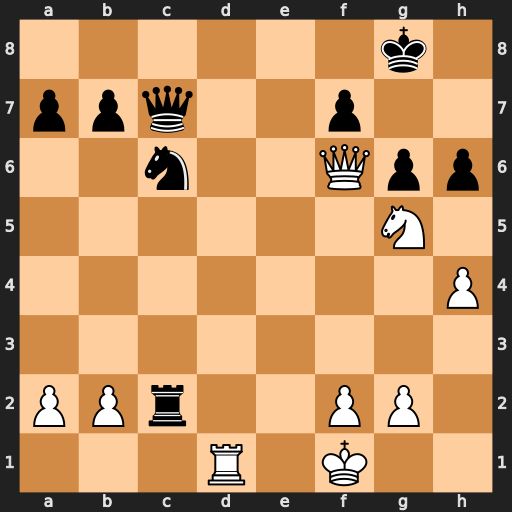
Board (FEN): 6k1/ppq2p2/2n2Qpp/6N1/7P/8/PPr2PP1/3R1K2
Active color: w
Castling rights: -
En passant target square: -
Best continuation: Ne6 Qe5 Rd8+ Nxd8 Qxe5 Rc1+ Ke2